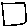
Label: square